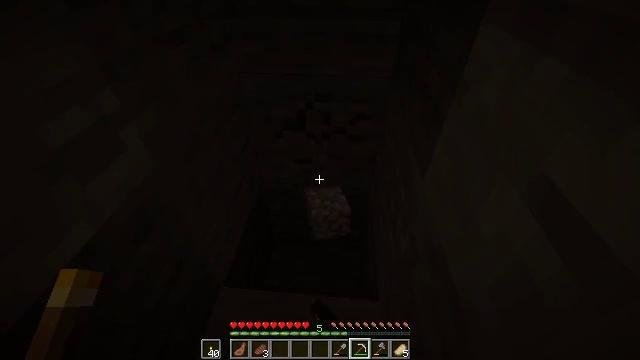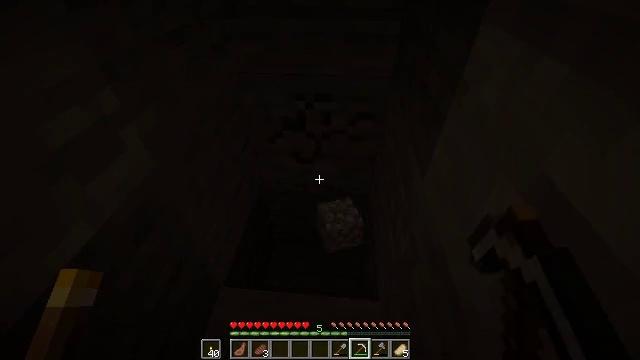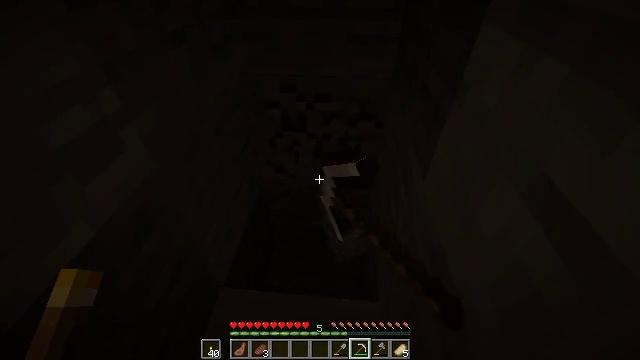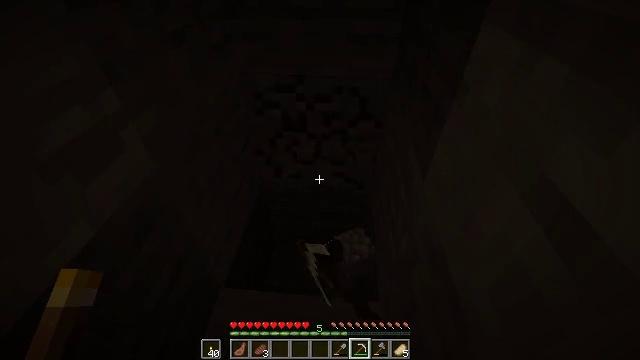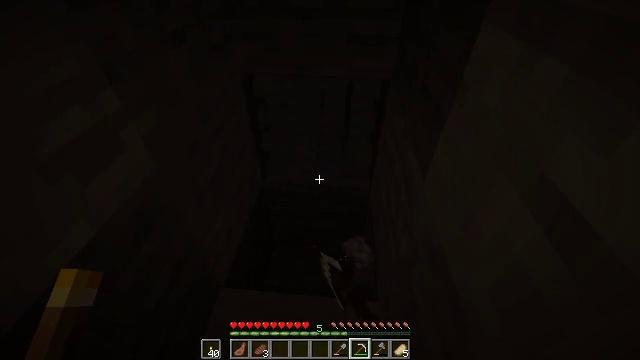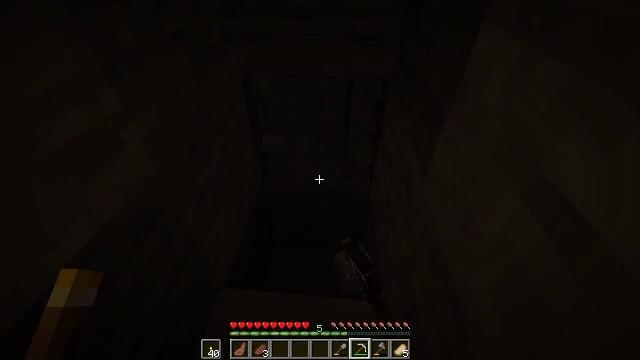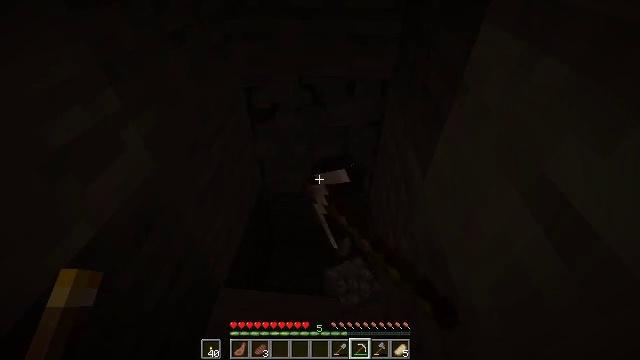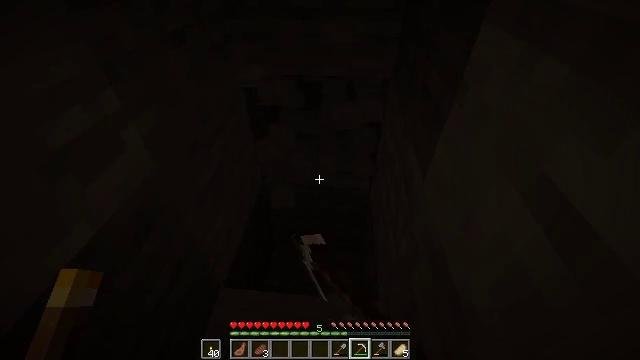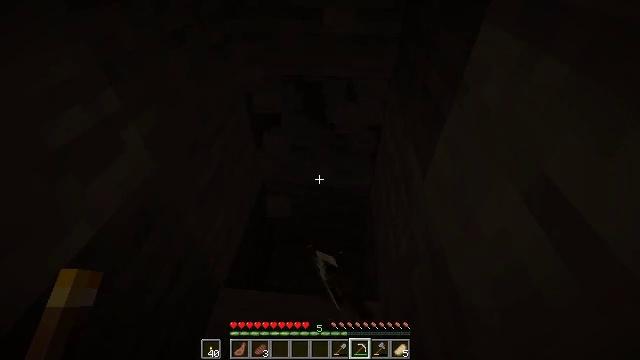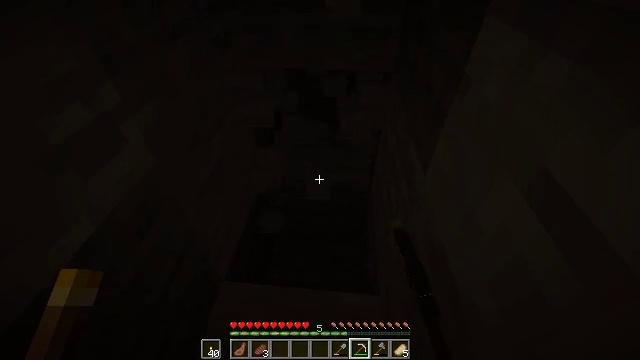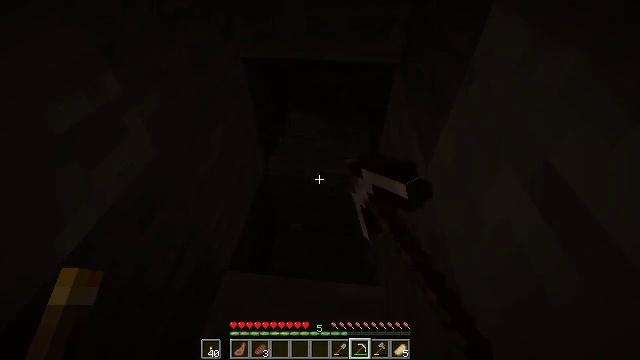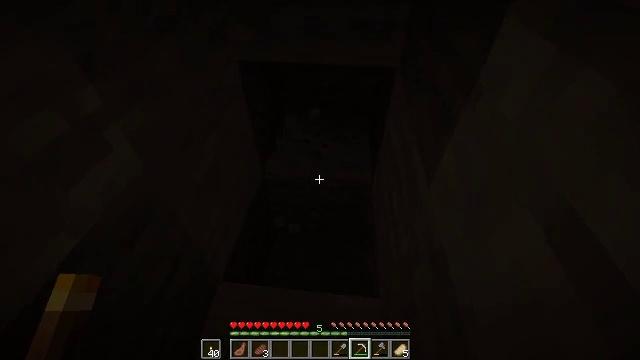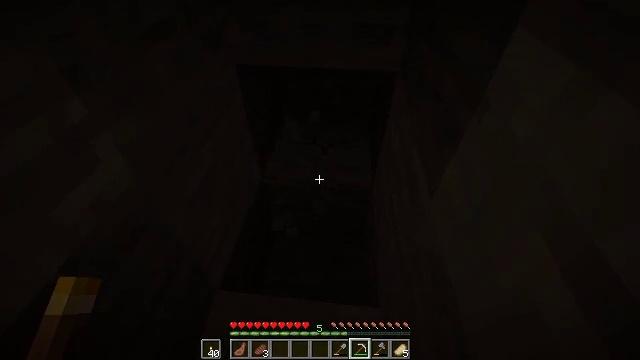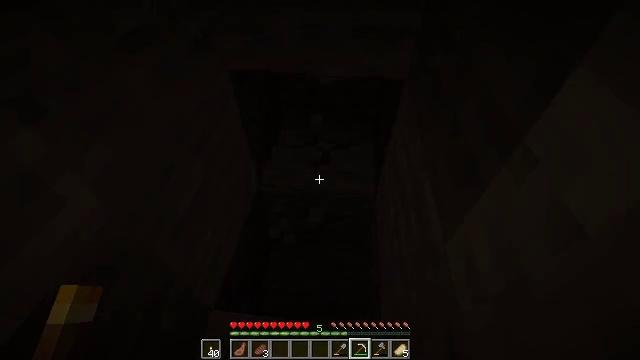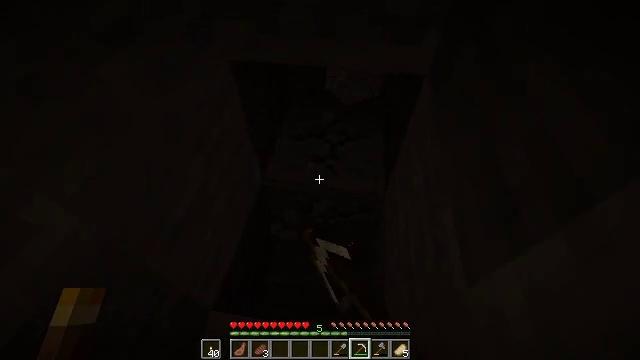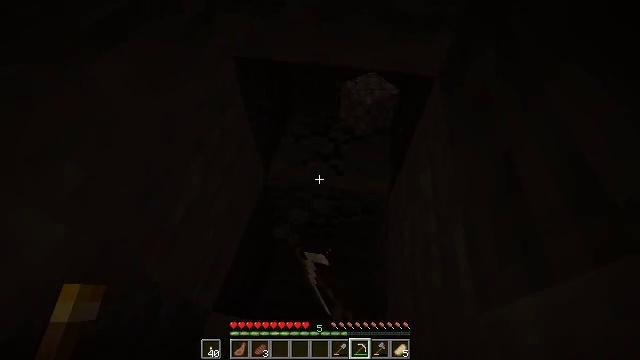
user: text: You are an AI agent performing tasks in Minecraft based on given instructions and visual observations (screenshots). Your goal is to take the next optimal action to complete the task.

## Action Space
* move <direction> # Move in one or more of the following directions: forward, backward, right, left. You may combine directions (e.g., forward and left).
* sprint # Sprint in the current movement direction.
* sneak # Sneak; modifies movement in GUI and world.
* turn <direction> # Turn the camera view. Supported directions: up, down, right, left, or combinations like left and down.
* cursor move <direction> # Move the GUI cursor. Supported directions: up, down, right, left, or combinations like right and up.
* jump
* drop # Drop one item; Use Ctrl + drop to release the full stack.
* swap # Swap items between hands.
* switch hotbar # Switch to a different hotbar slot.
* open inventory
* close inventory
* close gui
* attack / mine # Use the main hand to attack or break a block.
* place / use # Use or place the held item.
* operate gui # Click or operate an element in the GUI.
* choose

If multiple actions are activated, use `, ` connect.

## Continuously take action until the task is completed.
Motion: motion action
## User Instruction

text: Dig up the stone with a tool.
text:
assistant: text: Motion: attack / mine
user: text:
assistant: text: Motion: attack / mine
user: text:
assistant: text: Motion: attack / mine
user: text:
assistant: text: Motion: attack / mine
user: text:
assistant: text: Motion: attack / mine
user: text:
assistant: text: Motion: attack / mine
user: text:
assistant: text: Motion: attack / mine
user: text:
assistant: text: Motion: attack / mine
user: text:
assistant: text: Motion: turn down, attack / mine
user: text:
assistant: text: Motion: turn down, attack / mine
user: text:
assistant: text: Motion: move forward and move right, attack / mine
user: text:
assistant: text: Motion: move forward and move right, attack / mine
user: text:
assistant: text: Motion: move forward, turn down, attack / mine
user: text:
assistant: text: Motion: turn left and down, attack / mine
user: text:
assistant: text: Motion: turn left and down, attack / mine
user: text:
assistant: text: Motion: attack / mine
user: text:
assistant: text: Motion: attack / mine
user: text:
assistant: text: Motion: attack / mine
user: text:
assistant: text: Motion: attack / mine
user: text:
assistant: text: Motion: attack / mine
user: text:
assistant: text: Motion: attack / mine
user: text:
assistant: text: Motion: attack / mine
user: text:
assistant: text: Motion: attack / mine